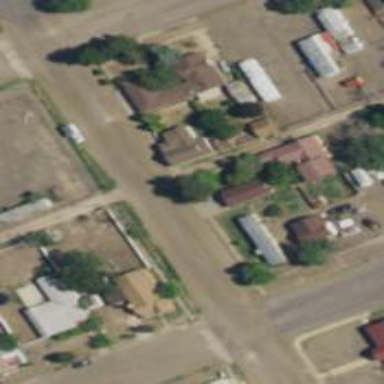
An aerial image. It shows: Alley classified as service road.